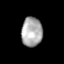
Tissue: lung
Cell type: Fibroblasts
Senescence score: 0.667
Nuclear area (px): 601
Mean DAPI intensity: 171.183